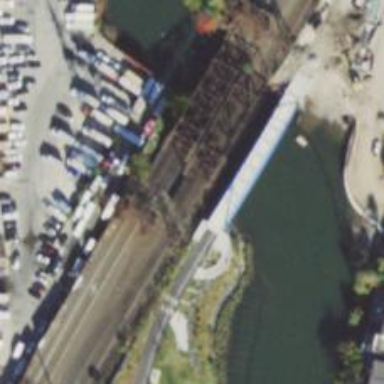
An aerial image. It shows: Railway yard with bridge.